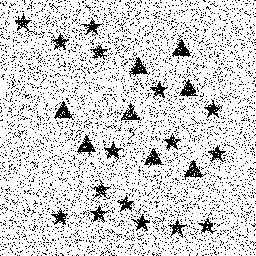
Squares: 0
Triangles: 8
Stars: 16
Total shapes: 24